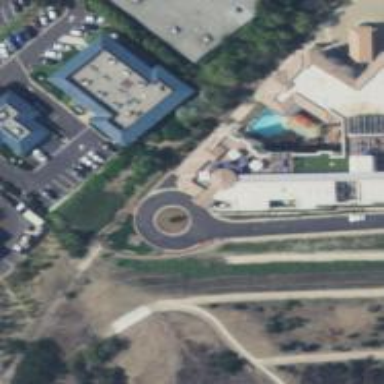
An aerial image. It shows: Turning loop on the road.